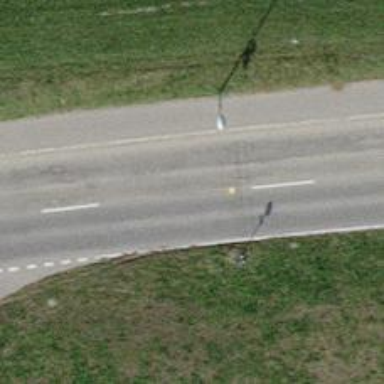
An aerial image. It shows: Asphalt road classified as tertiary.